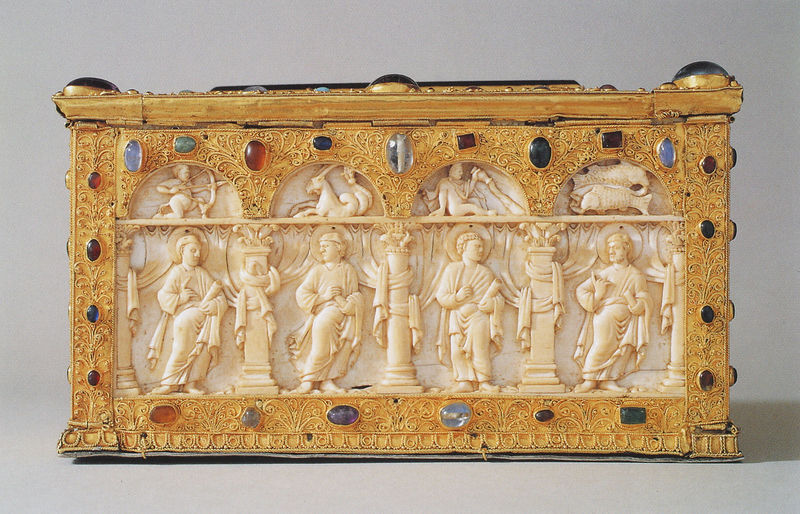
Titel: Servatiusreliquiar, sog. Reliquienkasten Ottos I.
Standort: Quedlinburg (EU - D - Sachsen-Anhalt)
Schlagwörter: blau, wasser, menschen, bunt, männer, pfeiler, säulen, ornament, steine, gold, edelsteine, relief, schrank, bogen, figuren, vorhänge, ornamente, truhe, schriften, schnitzerei, heiligenschein, nimbus, schreiben, edelstein, heilige, hörner, gefasst, amor, schütze, sternzeichen, pfeil, schrein, kästchen, vergoldung, fische, elfenbein, halbedelsteine, steinbock, golg, reliquiar, wassermann, habrelief